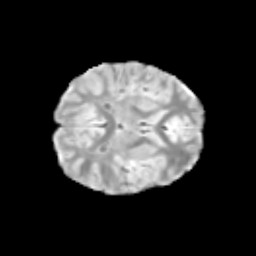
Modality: T2w
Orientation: axial
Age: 9
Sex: male
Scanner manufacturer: siemens
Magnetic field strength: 3 T
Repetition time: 3.8 s
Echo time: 0.07 s